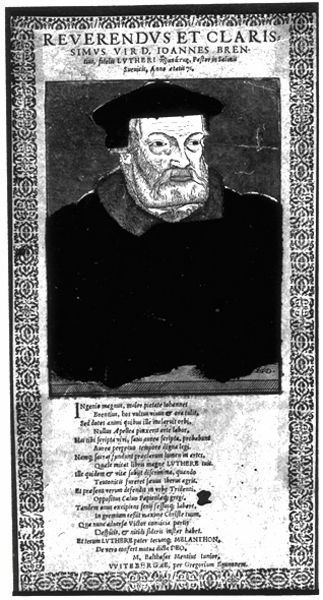
Titel: Bildnis des Johann Brenz
Künstler: Gregor Bruno
Institution: (Seriendruck)
Schlagwörter: dunkel, mann, weiß, grau, hut, mund, nase, schwarz, stirn, blick, ornament, bart, kappe, mütze, arme, augen, gesicht, johannes, kragen, pelz, rahmen, vollbart, bildnis, porträt, brüstung, kirche, geistlicher, halbfigur, mantel, borte, brustbild, kinn, lippen, renaissance, holzschnitt, schrift, backen, grafik, graphik, könig, dick, inschrift, brauen, pupillen, verzierung, robe, alter, buch, druck, schwarz weiss, radierung, stich, illustration, text, stirnfalten, herrscher, fleck, buchdruck, buchseite, barett, pfarrer, gedicht, mönch, luther, zierde, kupferstich, dichtung, verse, flugblatt, latein, reformation, referent, blic, majuskel, strophe, vers, randverzierung, kupferstick, renaissanc, brenz, joannes, johannes brenz, pörtrait, refformation, reverendus, schisma, ürotestantismus